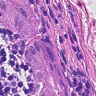
Metastatic tissue present: yes